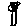
Label: tree